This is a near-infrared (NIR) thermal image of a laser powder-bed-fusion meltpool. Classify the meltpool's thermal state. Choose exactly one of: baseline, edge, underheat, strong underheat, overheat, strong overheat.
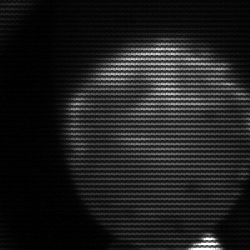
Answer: edge